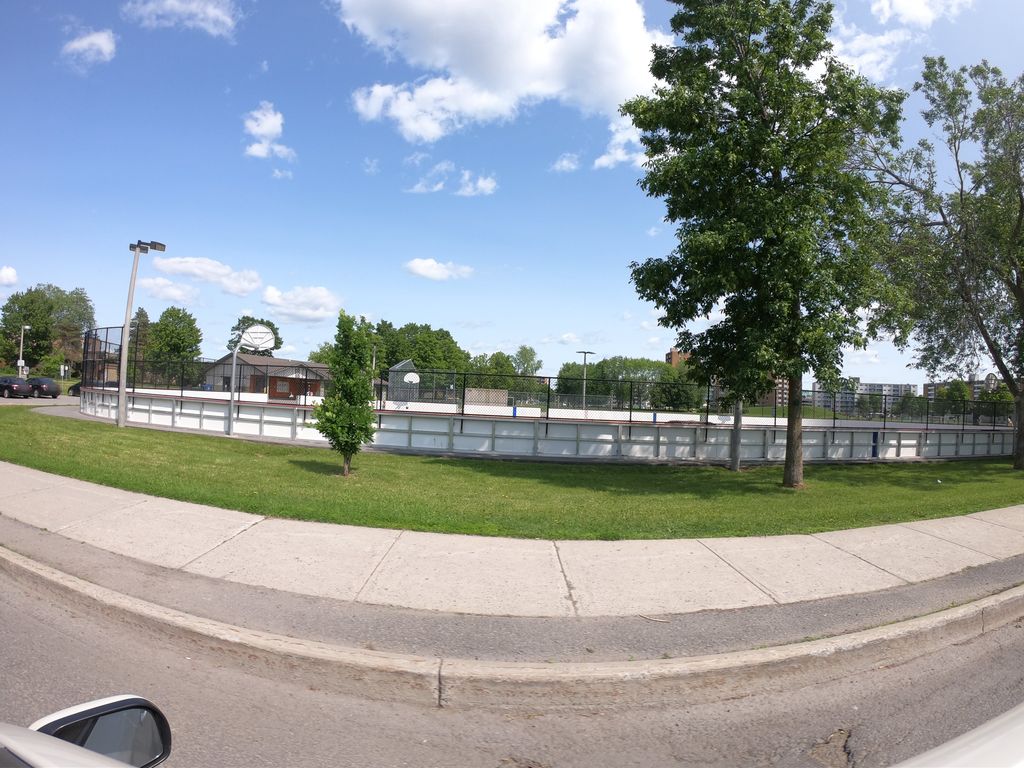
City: ottawa-gatineau